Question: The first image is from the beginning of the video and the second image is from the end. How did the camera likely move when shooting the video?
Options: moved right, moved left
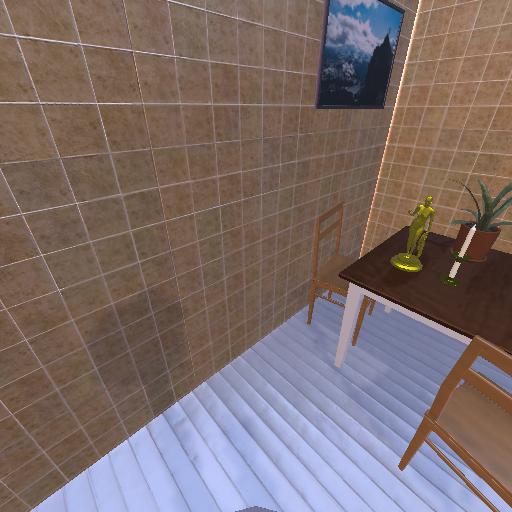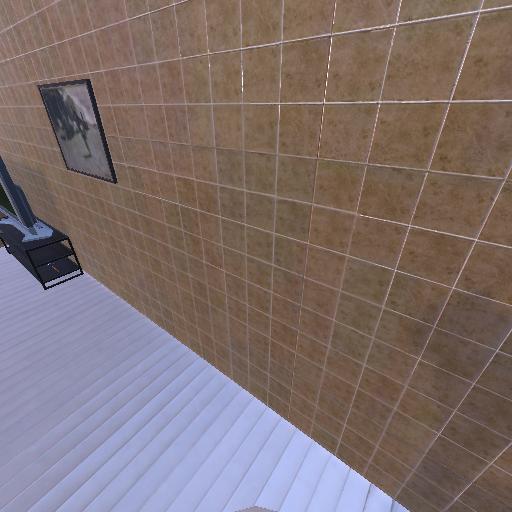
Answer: moved right